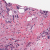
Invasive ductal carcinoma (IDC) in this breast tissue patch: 1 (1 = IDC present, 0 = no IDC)